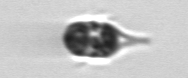
Label: Mesodinium